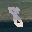
Label: 8